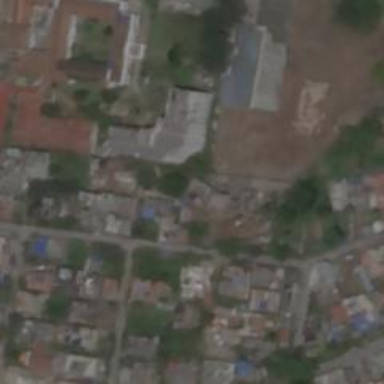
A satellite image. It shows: School.